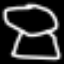
Label: mushroom